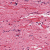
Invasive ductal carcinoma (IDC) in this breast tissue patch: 0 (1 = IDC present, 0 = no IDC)